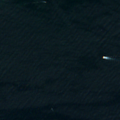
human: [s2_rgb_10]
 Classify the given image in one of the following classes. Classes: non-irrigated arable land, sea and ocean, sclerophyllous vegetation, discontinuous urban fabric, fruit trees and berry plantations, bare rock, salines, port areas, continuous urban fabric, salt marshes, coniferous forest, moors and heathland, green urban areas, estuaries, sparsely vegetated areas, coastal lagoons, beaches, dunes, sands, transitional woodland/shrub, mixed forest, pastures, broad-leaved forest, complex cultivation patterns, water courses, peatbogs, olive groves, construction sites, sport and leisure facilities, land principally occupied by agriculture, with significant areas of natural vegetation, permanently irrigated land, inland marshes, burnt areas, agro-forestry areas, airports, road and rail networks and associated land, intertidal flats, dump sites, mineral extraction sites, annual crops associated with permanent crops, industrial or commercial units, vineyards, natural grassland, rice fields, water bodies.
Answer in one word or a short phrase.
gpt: sea and ocean